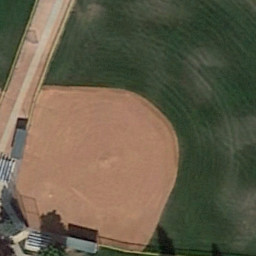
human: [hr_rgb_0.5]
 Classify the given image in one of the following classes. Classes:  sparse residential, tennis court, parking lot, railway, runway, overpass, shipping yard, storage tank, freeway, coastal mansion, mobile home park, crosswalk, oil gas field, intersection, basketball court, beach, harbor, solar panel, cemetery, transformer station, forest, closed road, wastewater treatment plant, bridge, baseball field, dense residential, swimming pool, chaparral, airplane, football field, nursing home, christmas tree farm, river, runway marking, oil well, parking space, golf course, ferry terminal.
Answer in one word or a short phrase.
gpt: baseball field